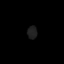
Tissue: lung
Cell type: T cells
Senescence score: 0.1574
Nuclear area (px): 122
Mean DAPI intensity: 30.975